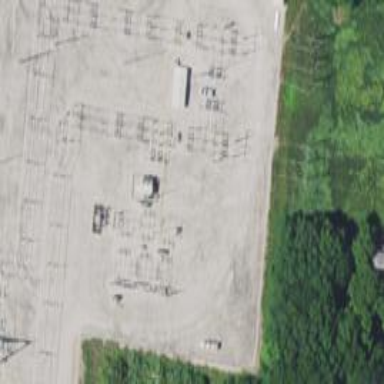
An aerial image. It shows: Switch used for power control.